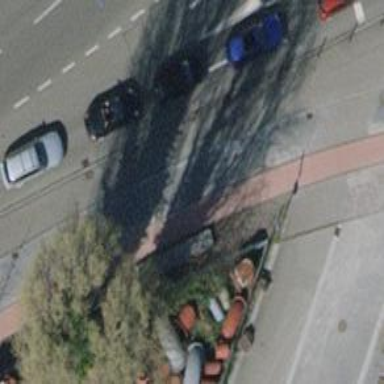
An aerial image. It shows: Asphalt cycleway.